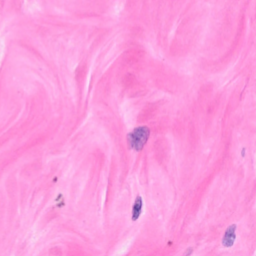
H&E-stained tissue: Breast